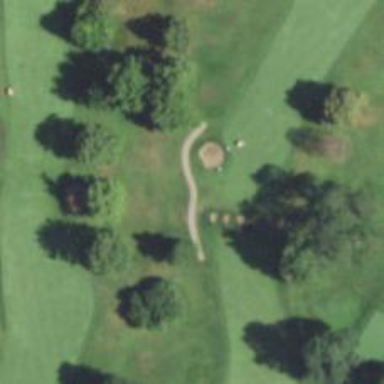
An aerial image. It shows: Well-maintained path designated for golf carts.